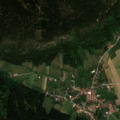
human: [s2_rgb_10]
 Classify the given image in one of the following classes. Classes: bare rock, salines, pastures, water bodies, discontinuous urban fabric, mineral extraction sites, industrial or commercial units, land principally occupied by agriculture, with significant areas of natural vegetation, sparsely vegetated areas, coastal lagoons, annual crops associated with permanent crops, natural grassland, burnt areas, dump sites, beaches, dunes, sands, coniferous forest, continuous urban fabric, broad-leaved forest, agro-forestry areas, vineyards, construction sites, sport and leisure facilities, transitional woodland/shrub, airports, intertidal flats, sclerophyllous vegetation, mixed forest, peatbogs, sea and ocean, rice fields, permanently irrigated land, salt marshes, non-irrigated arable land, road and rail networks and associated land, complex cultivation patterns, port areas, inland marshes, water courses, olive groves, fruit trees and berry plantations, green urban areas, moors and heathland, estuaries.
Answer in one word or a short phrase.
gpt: complex cultivation patterns, coniferous forest, mixed forest